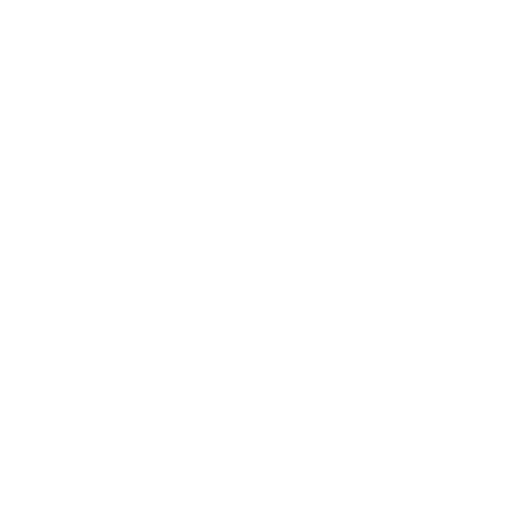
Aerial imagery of bar in Florida named North Dry Rocks containing only unknown